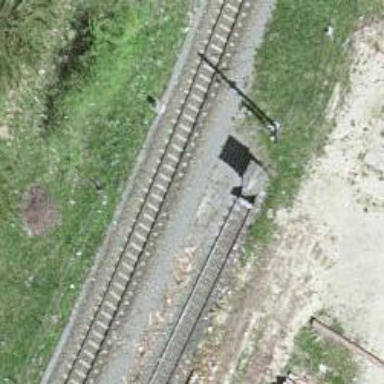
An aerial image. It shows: Narrow-gauge railway track electrified by contact line.